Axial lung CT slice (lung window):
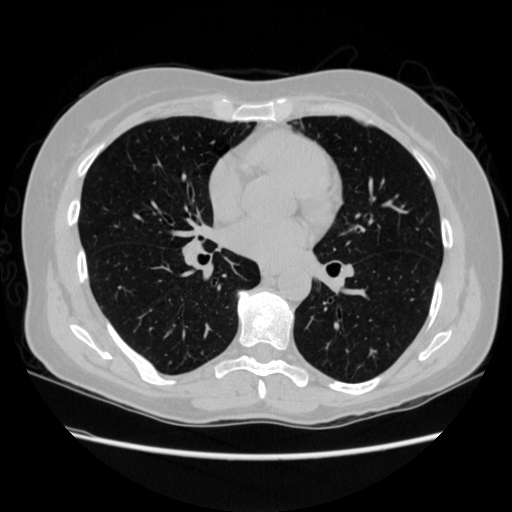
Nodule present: no